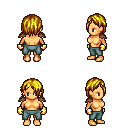
a pixel art fantasy rpg character, female body template, human, tanned skin, leather shoulder armor, teal pants, blonde bangs hairstyle, gold gloves, four views (front, back, left, right), 2x2 character sprite sheet, small pixel art, hard edges, no anti-aliasing